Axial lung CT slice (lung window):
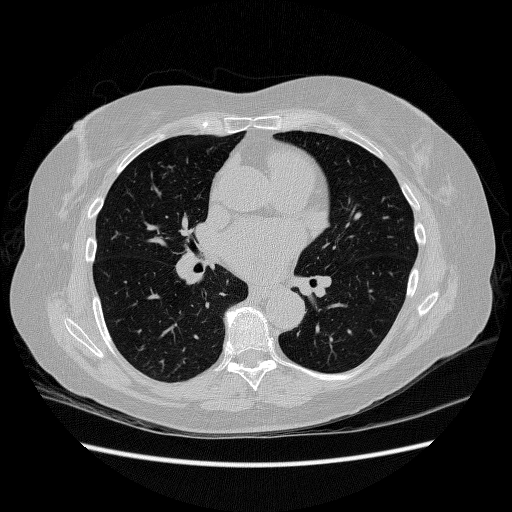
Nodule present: no